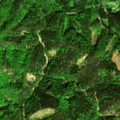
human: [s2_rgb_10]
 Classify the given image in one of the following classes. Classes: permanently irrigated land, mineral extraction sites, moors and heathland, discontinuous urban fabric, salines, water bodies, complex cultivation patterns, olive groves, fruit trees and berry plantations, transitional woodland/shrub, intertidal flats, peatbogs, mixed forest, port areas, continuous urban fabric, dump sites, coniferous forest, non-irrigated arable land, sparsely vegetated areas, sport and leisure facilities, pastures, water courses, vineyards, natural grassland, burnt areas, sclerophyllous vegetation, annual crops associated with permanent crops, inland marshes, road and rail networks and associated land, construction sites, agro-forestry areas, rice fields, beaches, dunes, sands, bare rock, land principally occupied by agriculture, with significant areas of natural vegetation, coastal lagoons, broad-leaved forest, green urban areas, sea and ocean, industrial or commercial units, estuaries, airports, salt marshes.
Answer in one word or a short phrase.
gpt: pastures, mixed forest